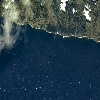
Label: water